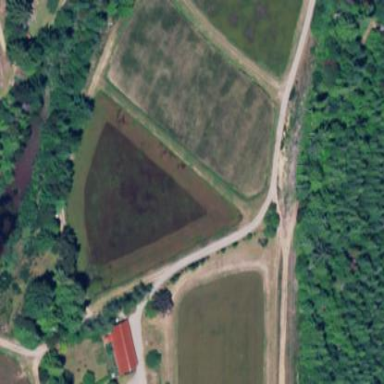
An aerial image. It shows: Farmland where cranberries are grown.